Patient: sex M, age 79
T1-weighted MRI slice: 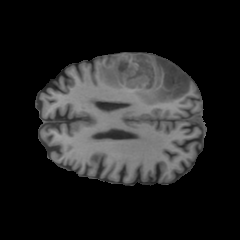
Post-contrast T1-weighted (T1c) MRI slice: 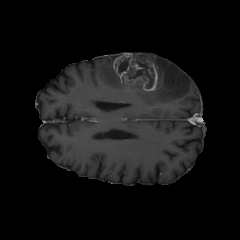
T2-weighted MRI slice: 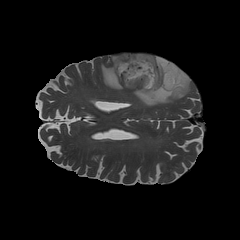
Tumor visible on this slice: yes
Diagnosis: Glioblastoma, IDH-wildtype
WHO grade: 4